Interaction volume radius: 10 \u00c5
Interaction volume height: 15 \u00c5
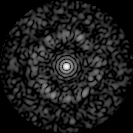
Disorder parameter: 0.8151